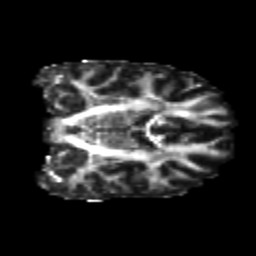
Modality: FA
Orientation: coronal
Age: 22
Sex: female
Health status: healthy
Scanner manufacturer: philips
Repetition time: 7.385 s
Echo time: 0.08599 s